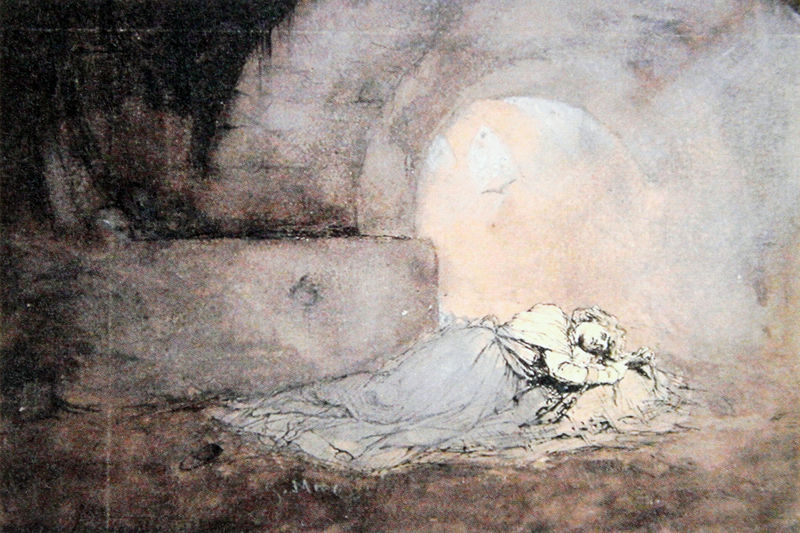
Titel: Gretchen im Kerker
Künstler: Gabriel von Max
Standort: Leipzig
Institution: Museum der Bildenden Künste
Schlagwörter: dunkel, himmel, mann, schatten, schlaf, umhang, vogel, weiß, frau, grau, hell, kleid, licht, nacht, schwarz, zeichnung, rot, beige, blass, falten, gesicht, schädel, stein, tod, trauer, bild, sonne, boden, dunkelheit, kind, höhle, engel, liegen, schlafen, schlafend, bogen, perspektive, mauer, nebel, linien, bank, rundbogen, bett, liegend, striche, gewölbe, helligkeit, krank, kohle, möve, bleistift, schuh, schein, jüngling, totenkopf, diffus, sarg, verschwommen, grab, grotte, heilig, verließ, erzengel, schlafender, lichtschein, fensternische, lager, boigen, viogel, ausang, licht5